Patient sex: M
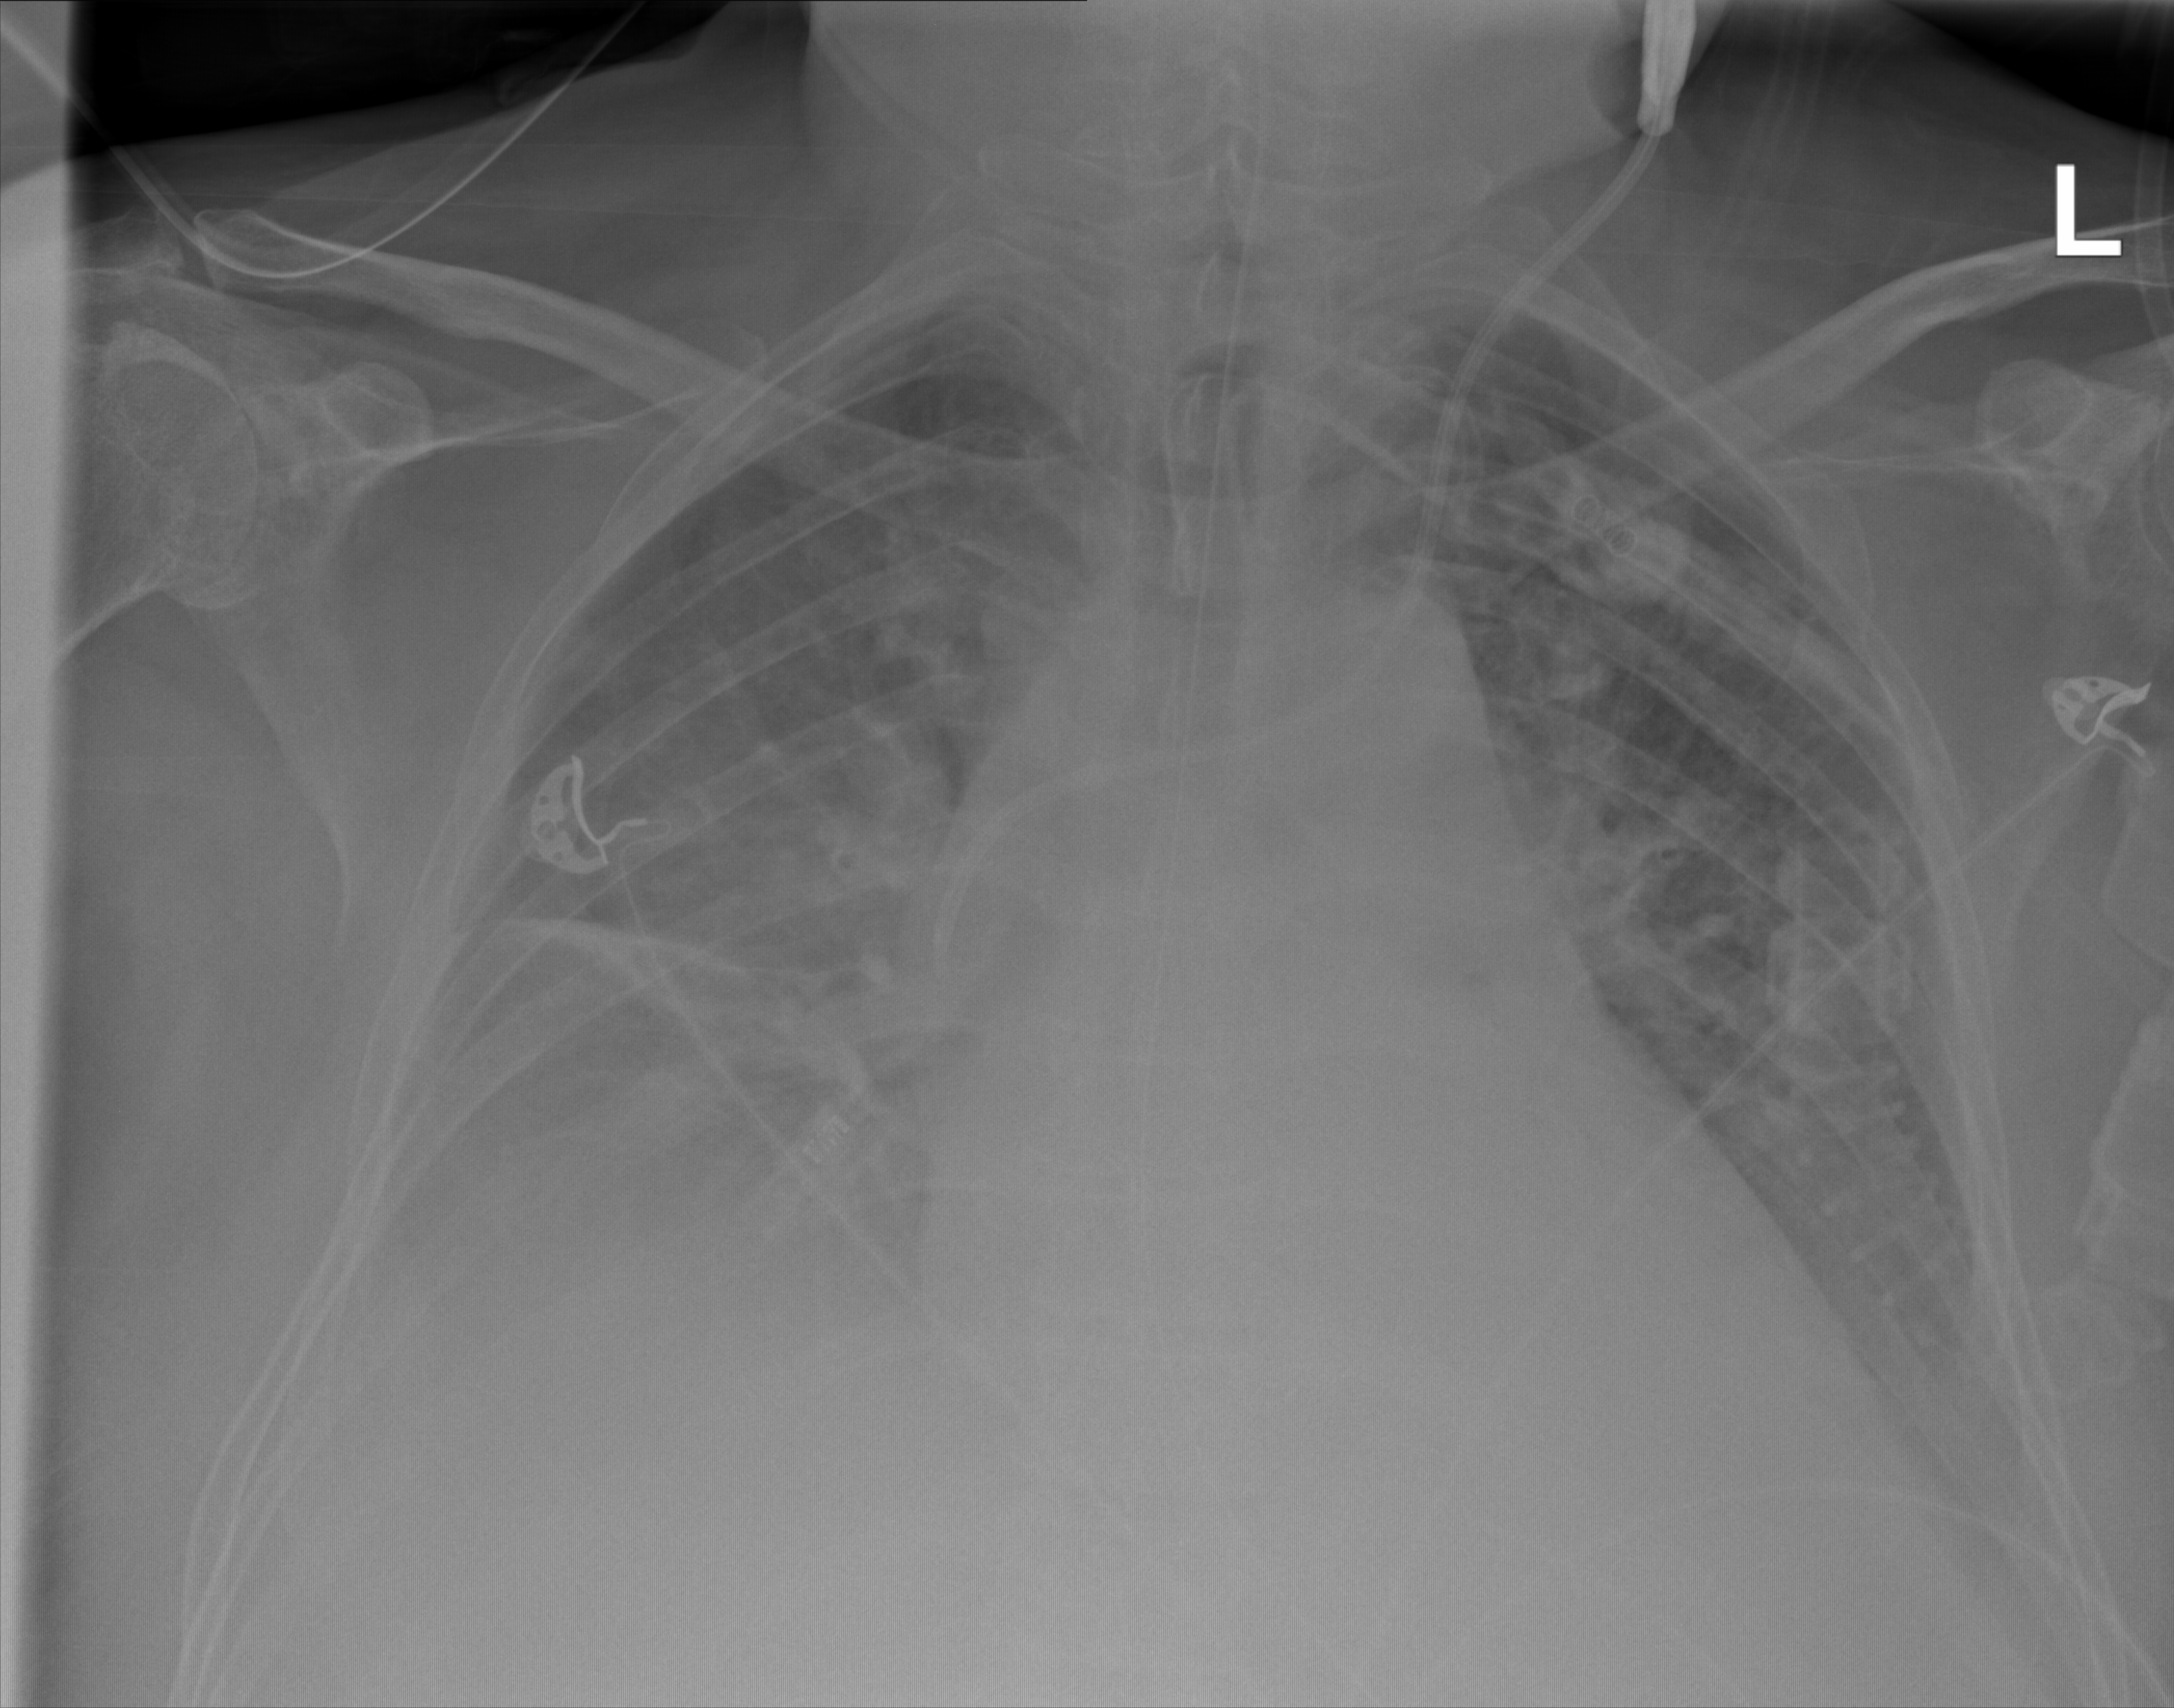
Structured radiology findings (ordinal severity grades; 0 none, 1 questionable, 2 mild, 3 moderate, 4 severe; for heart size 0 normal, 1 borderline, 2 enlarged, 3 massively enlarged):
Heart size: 2
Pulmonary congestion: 1
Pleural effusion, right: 2
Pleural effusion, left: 2
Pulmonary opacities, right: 2
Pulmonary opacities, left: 2
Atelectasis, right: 3
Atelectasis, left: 2